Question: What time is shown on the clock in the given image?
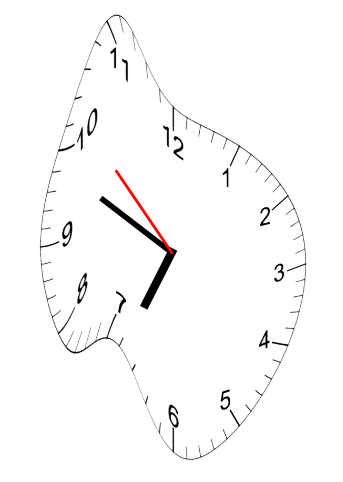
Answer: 06:48:52